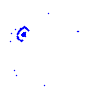
Particle: kaon